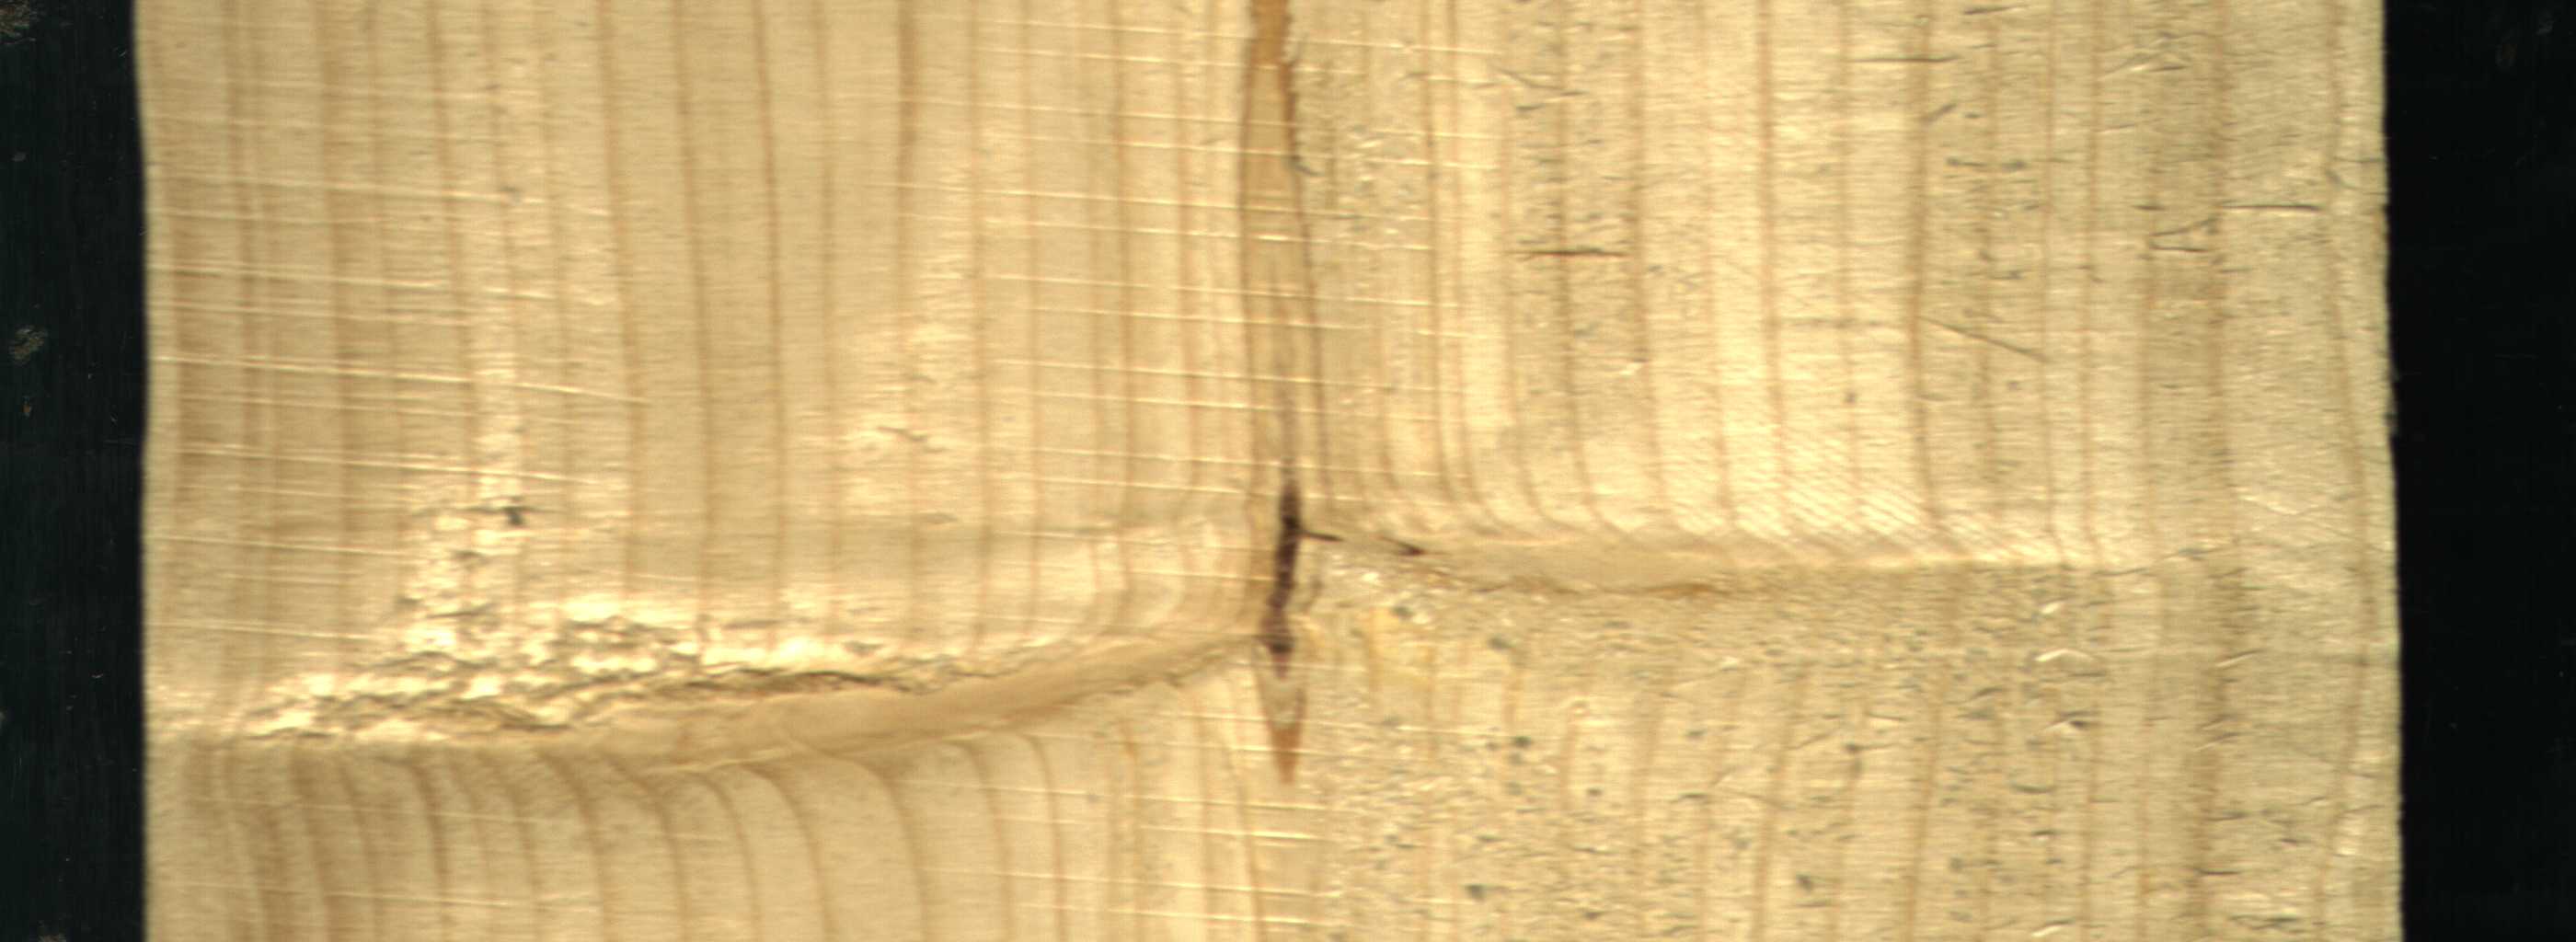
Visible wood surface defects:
resin